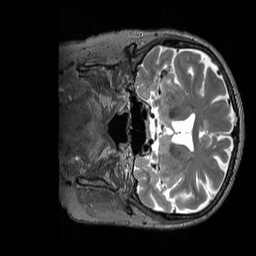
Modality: T2w
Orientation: coronal
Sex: female
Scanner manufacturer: siemens
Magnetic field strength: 3 T
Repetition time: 3.2 s
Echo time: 0.409 s